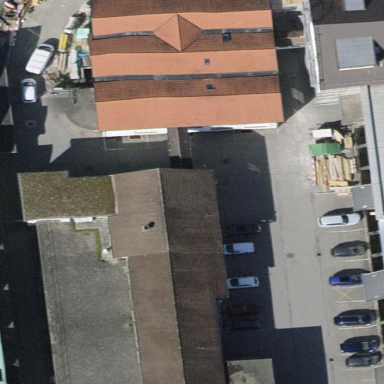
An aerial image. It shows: Office building.